Question: I need to draw a histogram to make comparison between two series. I have the following code, but the proc gchart is not working.
'''
data test;
input date $ irate ppi savings income cpi;
datalines;
JUN1990 8.43 114.3 2.412 83.83 129.9
JUL1990 8.76 114.5 2.473 68.147 130.4
AUG1990 8.94 116.5 4.594 84.205 131.6
SEP1990 8.85 118.4 3.893 84.016 132.7
OCT1990 8.67 120.8 3.816 52.269 133.5
NOV1990 8.51 120.1 5.35 97.008 133.8
DEC1990 8.13 118.7 4.253 81.292 133.8
JAN1991 7.98 119 3.872 57.779 134.6
FEB1991 7.92 117.2 4.249 62.566 134.8
MAR1991 8.09 116.2 6.117 77.929 135
APR1991 8.31 116 3.69 92.044 135.2
MAY1991 8.22 116.5 3.798 59.509 135.6
JUN1991 8.02 116.3 1.812 59.549 136
JUL1991 7.68 116 2.951 49.197 136.2
;
run;
proc reg data=test;
model irate = ppi savings income cpi /p;
output out=b p=py;
run;
quit;
axis1 minor=none major=(h=1) label=none
order=(0 to 120000 by 10000) ;
axis2 major=(height=1) value=none
label=none offset=(5, 5)pct ;
axis3 label=none nobrackets ;
axis4 minor=none major=(h=1) label=none
order=(0 to 120000 by 60000) ;
axis5 minor=none major=(h=1) label=none
order=(0 to 120000 by 20000) ;
axis6 minor=none major=(h=1) label=none
order=(0 to 119000 by 17000) ;
pattern1 c=ligr ;
pattern2 c=gray ;
proc gchart data=test ;
title 'Too Many' ;
vbar group /
sumvar=value2 group=date
noframe nolegend
subgroup=group
raxis=axis1 maxis=axis2 gaxis=axis3
width=12 space=0 gspace=4
coutline=same ;
format date monname3. value2 comma10.0;
run ;
title 'Odd Tick Mark Intervals' ;
vbar group /
sumvar=value2 group=date
subgroup=group
noframe nolegend
raxis=axis6 maxis=axis2 gaxis=axis3
width=12 space=0 gspace=4
coutline=same ;
format date monname3. value2 comma10.0;
run ;
quit ;
I want to make the final graph like this:
'''

Can someone help me to change the proc gchart code or you can use your own method to do this?
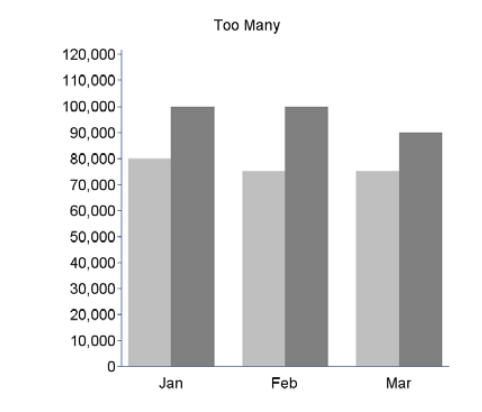
Answer: As someone else mentioned - your test data does not contain the variables GROUP and VALUE2 that you are trying to call in your PROC GCHART. I think to match your example, you will need to separate the date into month and year in order to chart year in side-by side bars. Below is some GCHART code that creates a histogram similar to your example. You will need to change the response variable to what you are trying to chart.
Hope this helps.
'''
*** CREATE MONTH AND YEAR AS SEPARATE VARIABLES ***;
data test_fix;
set test;
*** FIRST CONVERT DATE FROM CHARACTER STRING TO NUMERIC SAS DATE VARIABLE ***;
date_sas=input(date, ANYDTDTE.);
*** USE SAS DATE VARIABLE TO GET MONTH AND YEAR AS NUMERIC VARIABLES ***;
month=month(date_sas);
year=year(date_sas);
run;
proc print data=test_fix;
format date_sas mmddyy10.;
run;
axis1 label=('MONTH') offset=(5,5);
axis2 label=none value=none;
axis3 label=(a=90 'PPI') ;
pattern1 v=solid color=greyc0; *** LIGHT GREY ***;
pattern2 v=solid color=grey40; *** DARY GREY ***;
proc gchart data=test_fix;
vbar year /
type=sum sumvar=ppi
group=month subgroup=year
discrete
space=0
gaxis=axis1 /* GROUP AXIS (X-AXIS) - MONTH */
maxis=axis2 /* MID POINT AXIS (X-AXIS) - YEAR */
raxis=axis3 /* RESPONSE AXIS (Y-AXIS) - PPI */
;
run;
quit;
'''